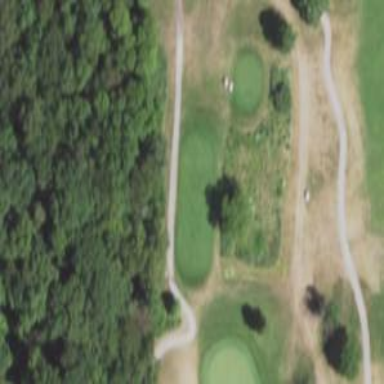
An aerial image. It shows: View of golf hole.